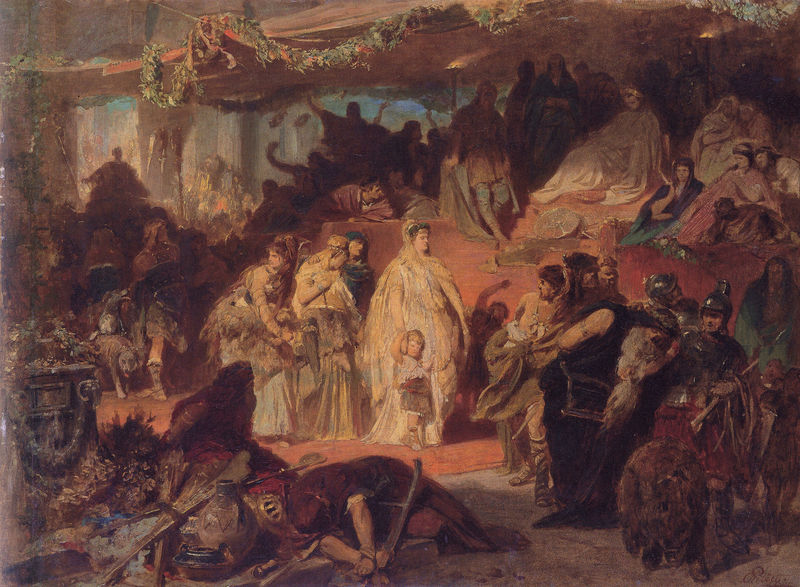
Titel: Ölskizze zu Thusnelda im Triumphzug des Germanicus
Künstler: Karl Theodor von Piloty
Standort: München
Institution: Städtische Galerie im Lenbachhaus
Schlagwörter: blau, dunkel, gemälde, himmel, kampf, mann, schatten, weiß, wolf, frauen, grün, landschaft, menschen, ocker, sitzen, blumen, braun, bunt, frau, hell, hut, kleid, kleider, licht, männer, orange, szene, türkis, ölbild, dach, dame, gürtel, hund, rot, tiere, tuch, beige, fest, gesellschaft, leute, malerei, menge, teppich, feier, gelage, arm, blicke, geschichte, leiche, mensch, rembrandt, spitze, stehen, tot, toter, trauer, schauen, wache, erde, gehen, boden, gewand, gold, familie, kind, mutter, girlande, höhle, krone, kinder, krug, ranken, vase, liegen, perspektive, laufen, anstieg, farbe, violett, markt, platz, figuren, wagen, angst, krieg, schlacht, blue, court, gathering, historienbild, kaiser, king, könig, lanze, men, military, people, red, robes, soldaten, soldier, soldiers, sword, thron, white, women, black, dress, female, green, old, painting, seated, woman, yellow, kopftuch, muskeln, bett, servant, brown, plant, pot, podest, junge, oberarm, gefäß, stolz, antike, höhe, orient, münchen, palast, gefangen, militär, uniform, waffen, soldat, tote, napoleon, helm, herrscher, rüstung, rom, girlanden, tracht, römer, triumph, harem, wood, beute, unsicherheit, gefangene, man, roman, sky, spoils, krieger, historienmalerei, historiengemälde, historismus, death, baldachin, armor, boy, child, helmet, male, prince, zentrum, königin, speer, flowing, gefangener, jubel, decoration, geliebte, shadow, mother, army, dog, battle, beard, triumphzug, sklaven, necklace, schatz, fot, dead, mäner, children, römisch, zelt, urn, person, standarte, lager, trophäe, neue pinakothek, emperor, human, parade, party, royal, clothes, garland, family, rottöne, jesus, piloty, art, tiger, des, raubtier, sandals, shield, thronen, gefesselt, tent, germanicus, kriegsbeute, thusnelda, tusnelda, munich, shadows, alte pinakothek, rich, clothing, father, kid, royalty, herrin, ceremony, vine, romans, solfaten, spear, queen, prisoner, prisoners, arminius, amphora, beutegut, caprives, carl theodor von piloty, cherusker, erbeutet, karl theodor von piloty, segestes, thumelicus, victor, weänder, untertane, helmets, weapons, treasure, pig, bear, legend, shild, traveling, ergreifung, orgy, painitng, under canvas, nach der schalcht, flwoing, emprss